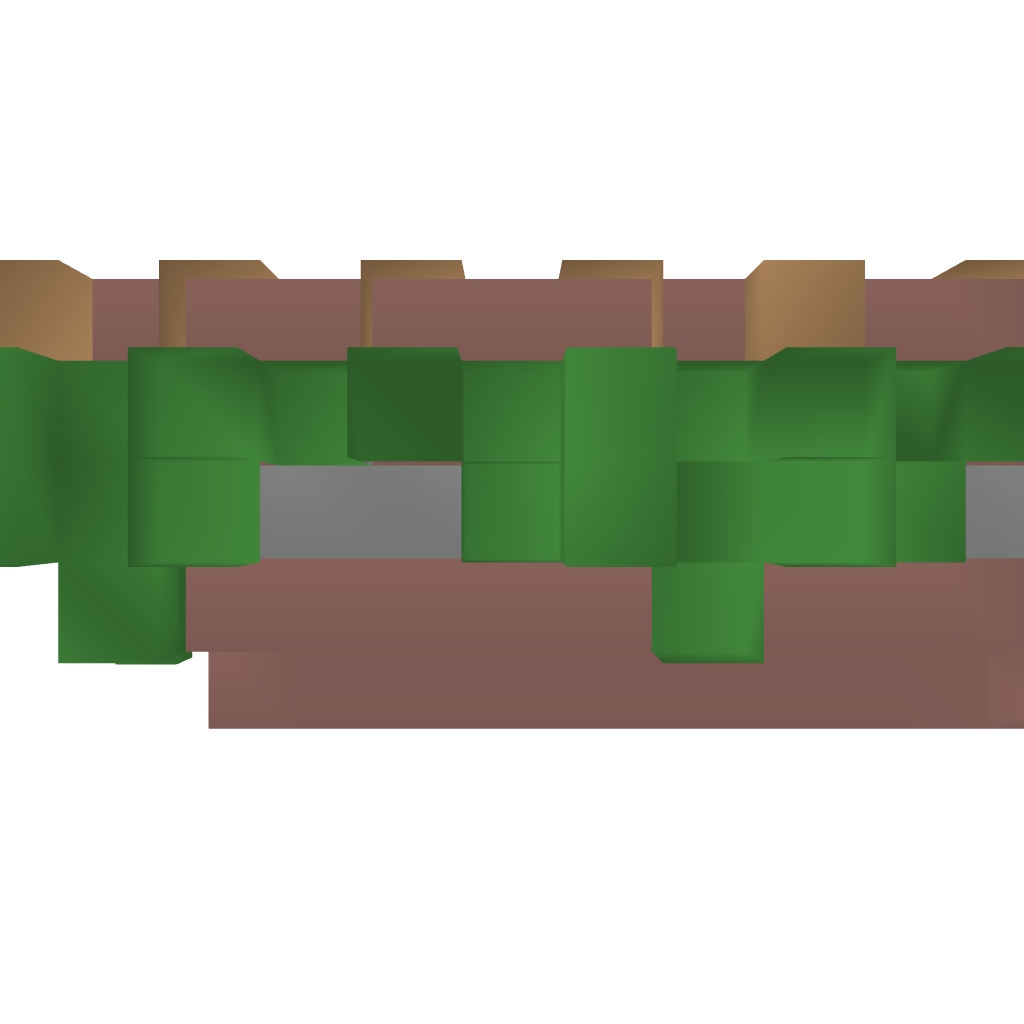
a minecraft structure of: Ancient Skyway Modified with sewer(Corner) bad low quality